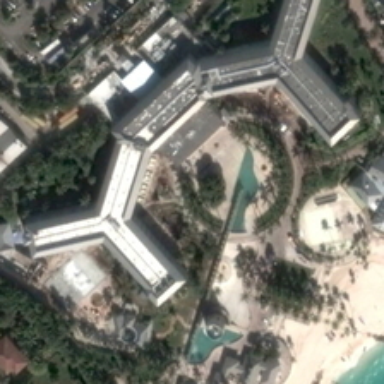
A house with a lot of gray or white roofs on land .